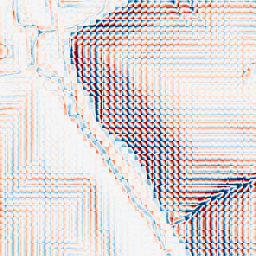
Category: wavelet
Decomposition family: wavelet_dwt
Decomposition parameters: wavelet: haar
level: 3
Upsampling method: bspline
Upsampling parameters: scale: 8
Upsampling scale: 8